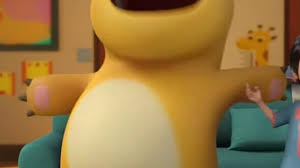
Label: nailong